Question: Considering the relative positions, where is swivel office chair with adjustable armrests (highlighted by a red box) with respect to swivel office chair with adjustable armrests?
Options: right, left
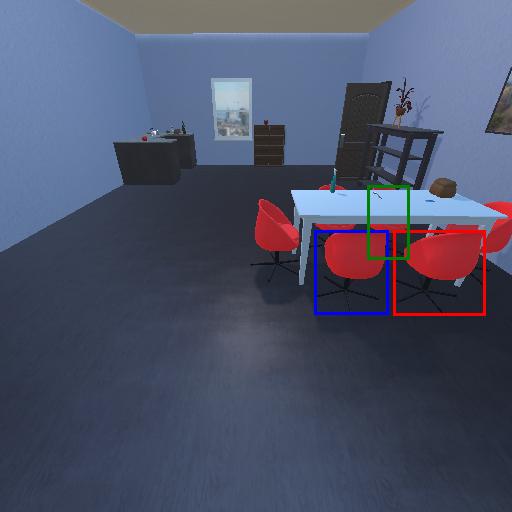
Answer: right